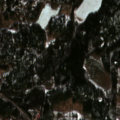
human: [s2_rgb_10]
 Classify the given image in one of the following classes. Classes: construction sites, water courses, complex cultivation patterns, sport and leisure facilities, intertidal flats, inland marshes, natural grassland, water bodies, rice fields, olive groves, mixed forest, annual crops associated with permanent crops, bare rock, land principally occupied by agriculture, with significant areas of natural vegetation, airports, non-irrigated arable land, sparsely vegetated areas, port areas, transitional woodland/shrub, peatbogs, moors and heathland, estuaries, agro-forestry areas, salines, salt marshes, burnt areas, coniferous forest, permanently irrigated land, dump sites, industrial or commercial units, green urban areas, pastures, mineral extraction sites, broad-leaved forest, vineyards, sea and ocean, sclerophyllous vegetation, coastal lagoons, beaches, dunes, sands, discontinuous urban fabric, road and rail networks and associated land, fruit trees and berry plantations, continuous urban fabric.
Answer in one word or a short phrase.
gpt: discontinuous urban fabric, coniferous forest, mixed forest